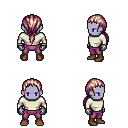
a pixel art fantasy rpg character, male body template, dark elf, purple skin, white long-sleeve shirt, magenta pants, white blonde ponytail hairstyle, metal gloves, brown shoes, four views (front, back, left, right), 2x2 character sprite sheet, small pixel art, hard edges, no anti-aliasing